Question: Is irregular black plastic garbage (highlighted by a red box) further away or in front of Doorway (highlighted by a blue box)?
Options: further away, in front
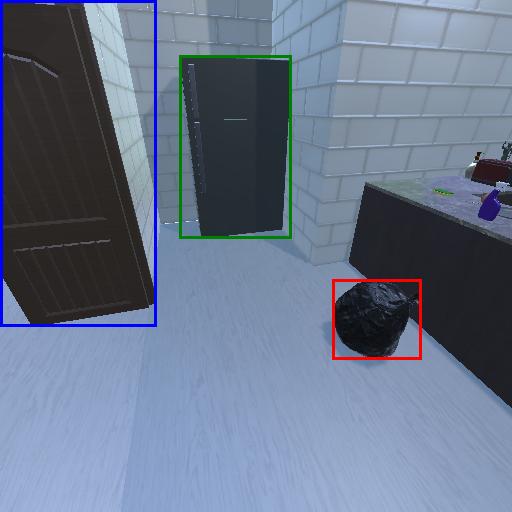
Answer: further away